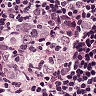
Metastatic tissue present: no